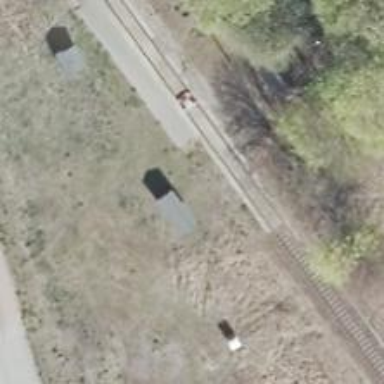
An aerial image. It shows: Abandoned railway.